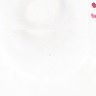
Metastatic tissue present: no